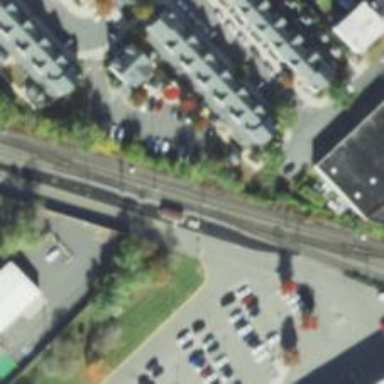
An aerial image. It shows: Light rail electrified with contact line.